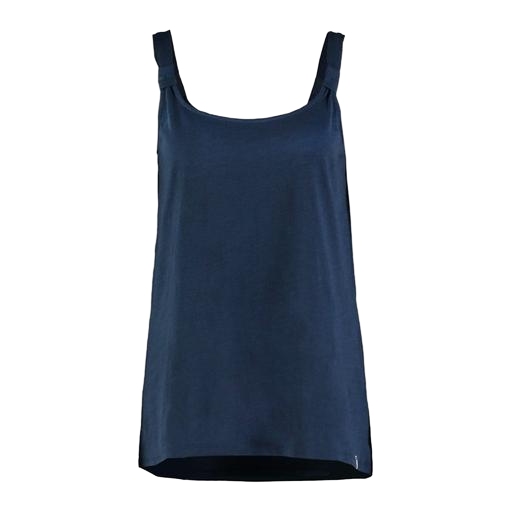
longline singlet, longline cami, dark blue tank, white background